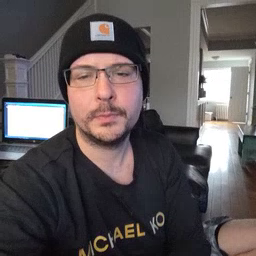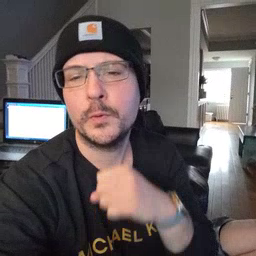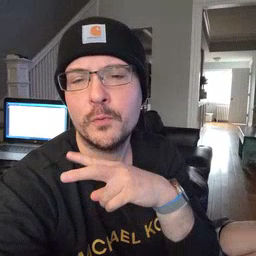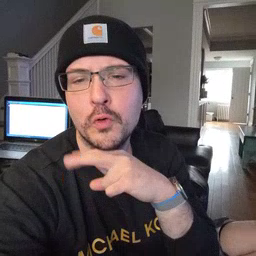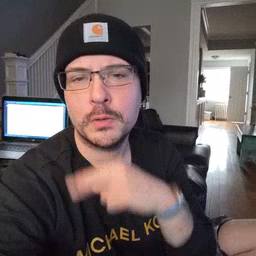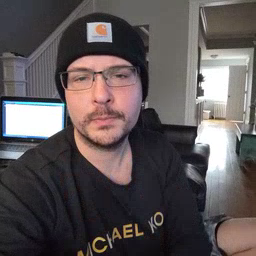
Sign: frog